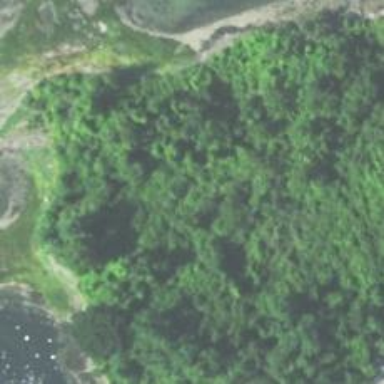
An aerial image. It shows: Island.